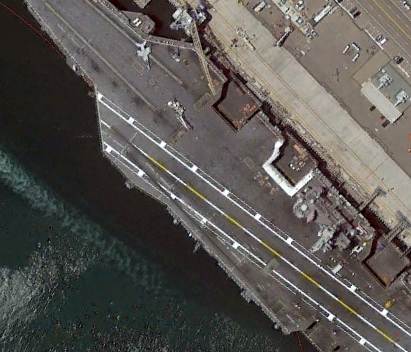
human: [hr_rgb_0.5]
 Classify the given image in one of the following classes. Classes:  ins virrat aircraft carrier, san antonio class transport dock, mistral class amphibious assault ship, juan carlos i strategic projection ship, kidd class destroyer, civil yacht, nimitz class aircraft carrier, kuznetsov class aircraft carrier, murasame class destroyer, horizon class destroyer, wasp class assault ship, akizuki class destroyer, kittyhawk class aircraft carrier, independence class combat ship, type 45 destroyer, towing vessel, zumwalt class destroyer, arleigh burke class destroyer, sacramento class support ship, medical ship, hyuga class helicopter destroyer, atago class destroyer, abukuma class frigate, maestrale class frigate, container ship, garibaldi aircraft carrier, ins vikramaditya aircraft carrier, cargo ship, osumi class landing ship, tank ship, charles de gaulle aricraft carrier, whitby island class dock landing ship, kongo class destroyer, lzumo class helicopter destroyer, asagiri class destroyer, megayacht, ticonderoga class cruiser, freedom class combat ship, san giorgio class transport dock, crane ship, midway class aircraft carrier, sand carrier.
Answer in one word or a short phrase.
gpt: Nimitz class aircraft carrier